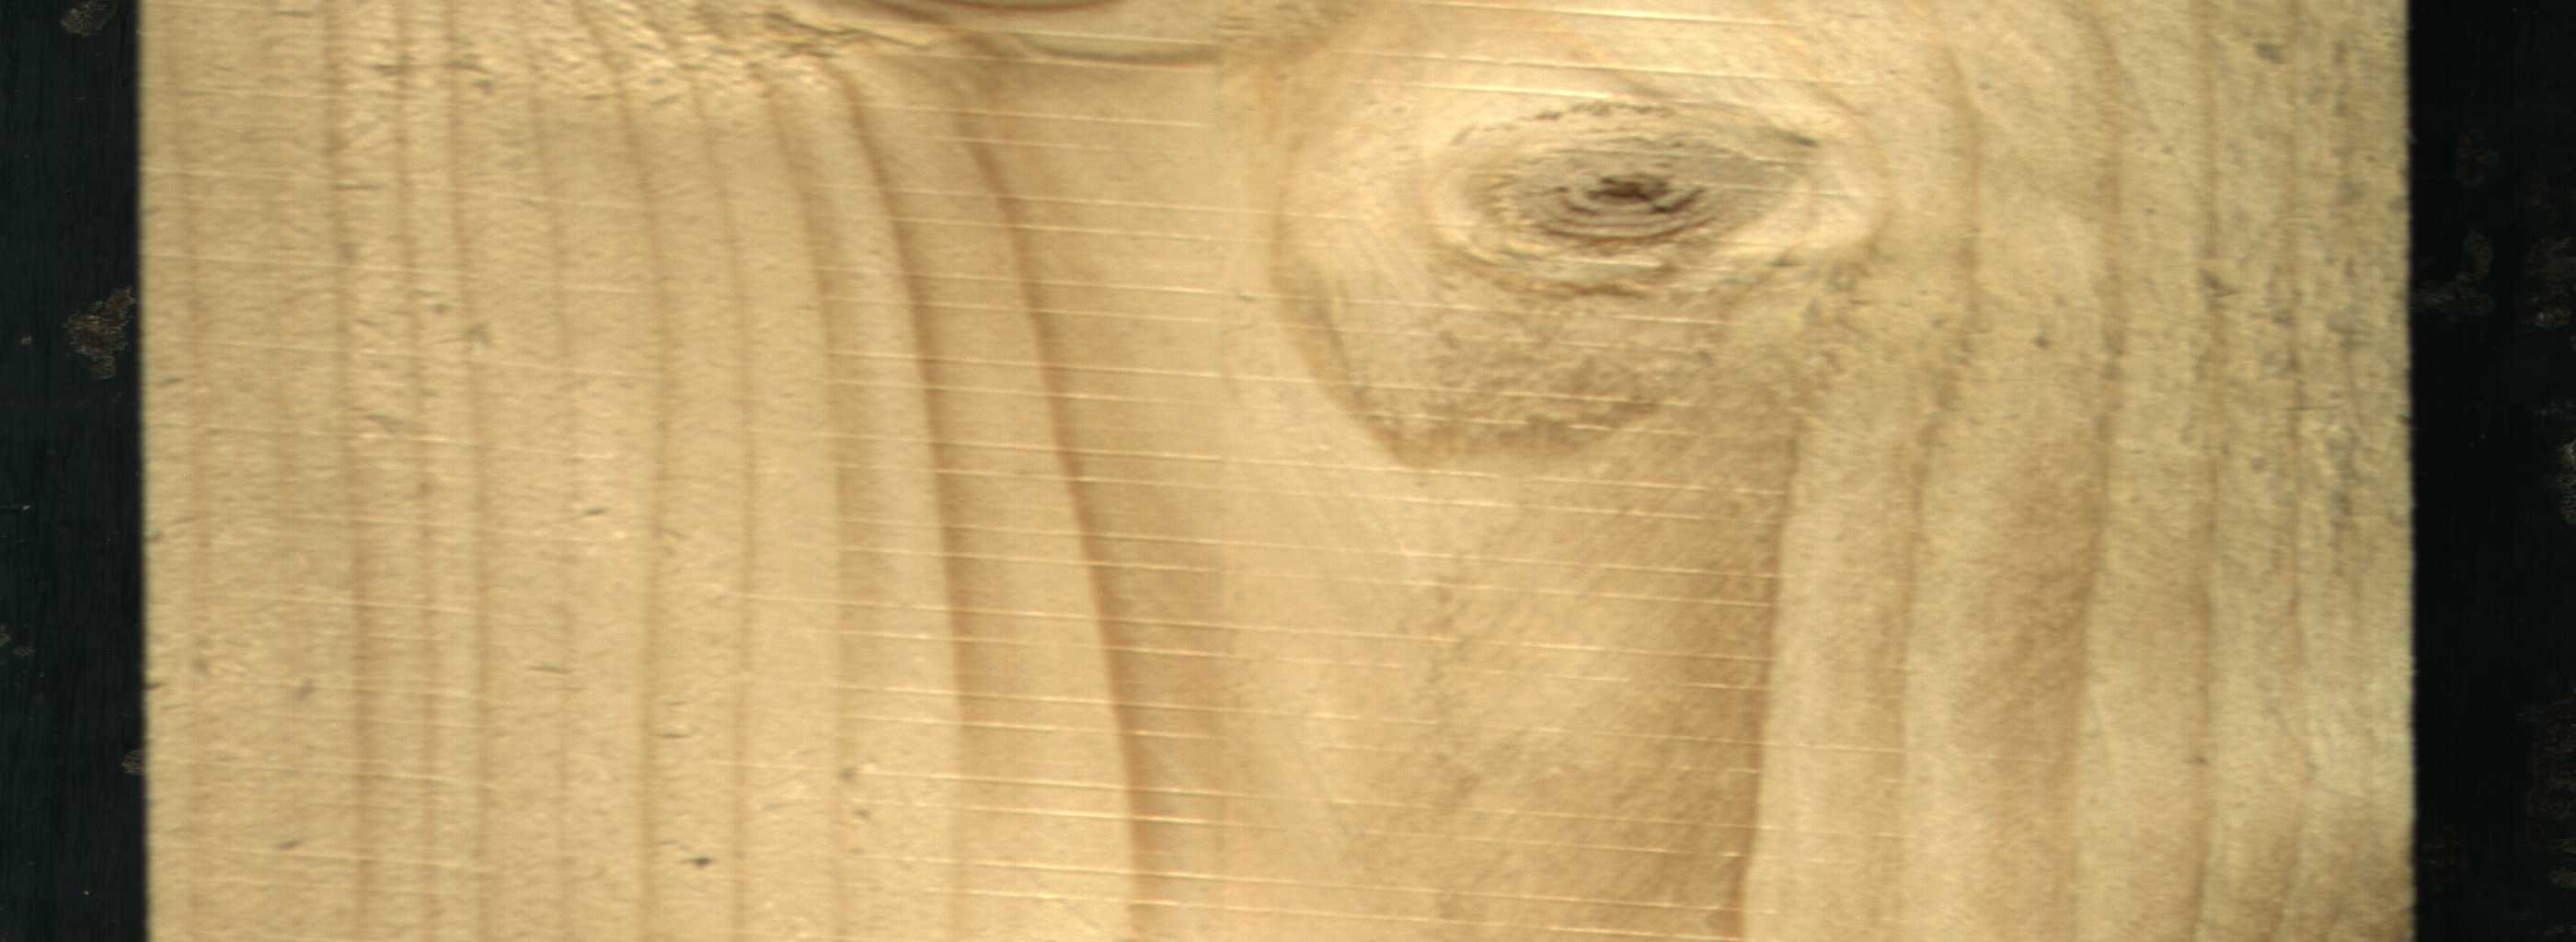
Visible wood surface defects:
knot_with_crack
Live_Knot